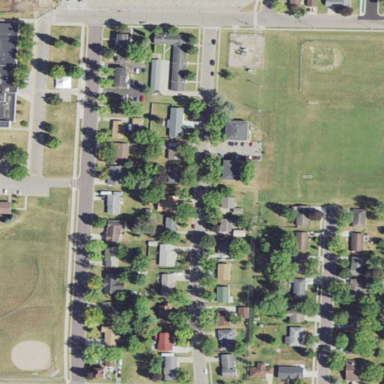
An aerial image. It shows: Residential area within neighborhood.